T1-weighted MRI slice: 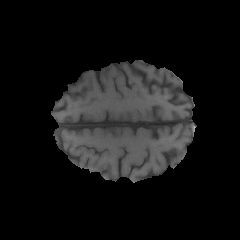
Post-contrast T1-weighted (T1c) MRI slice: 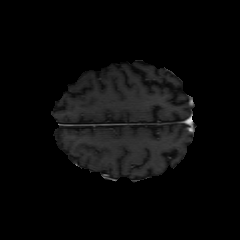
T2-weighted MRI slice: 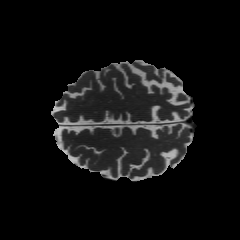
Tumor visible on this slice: no